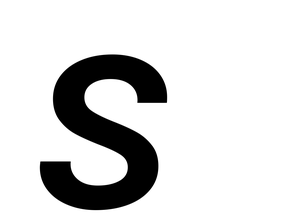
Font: Poppins-MediumItalic